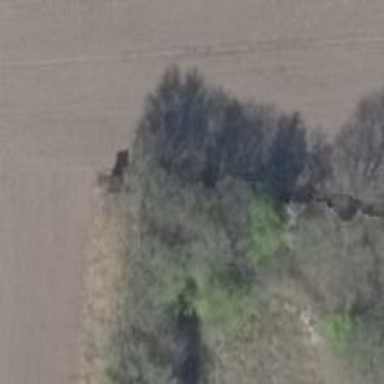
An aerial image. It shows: Hunting stand.